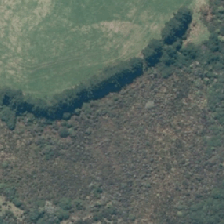
Land cover: manuka_kanuka